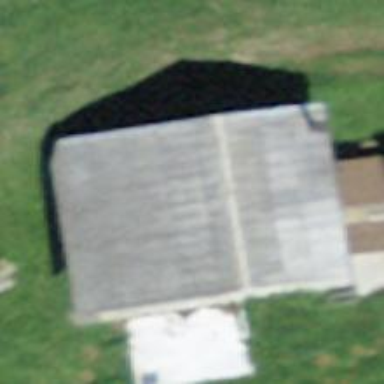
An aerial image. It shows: Farm building.